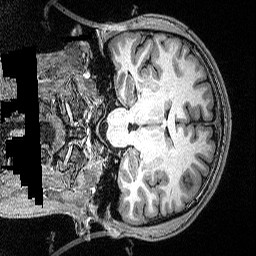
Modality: T1w
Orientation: coronal
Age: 22
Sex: male
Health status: healthy
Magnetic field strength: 3 T
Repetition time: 2.53 s
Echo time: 0.00331 s